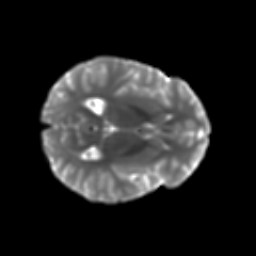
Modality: T2w
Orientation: axial
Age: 11
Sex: female
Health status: ill
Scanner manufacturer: ge
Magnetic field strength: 3 T
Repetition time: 6.752 s
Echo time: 0.079 s